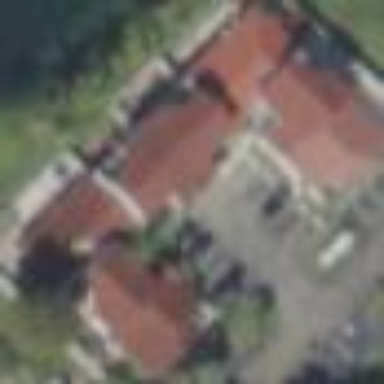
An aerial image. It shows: Terrace building.